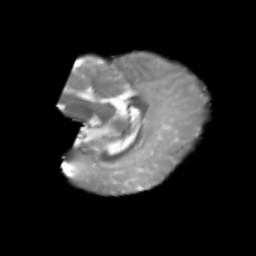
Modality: T2w
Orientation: sagittal
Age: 6
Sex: male
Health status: healthy